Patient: sex M, age 53
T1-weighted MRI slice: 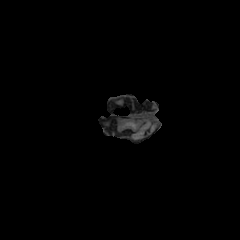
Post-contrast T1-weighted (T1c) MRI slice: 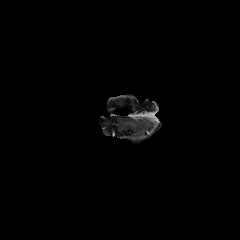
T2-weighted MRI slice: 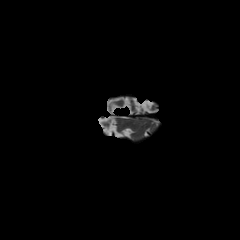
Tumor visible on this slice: no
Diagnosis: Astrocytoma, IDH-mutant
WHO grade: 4